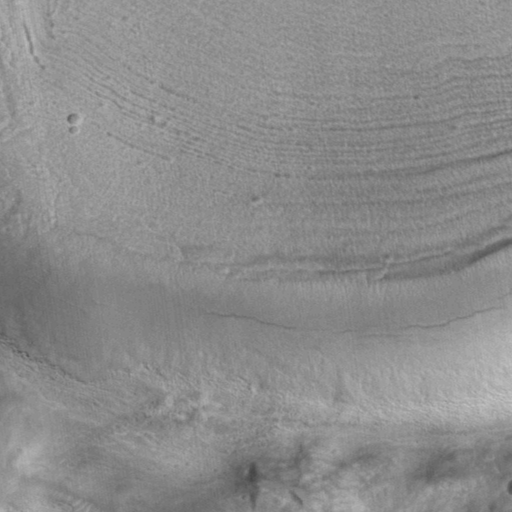
Classes present: Background